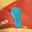
Label: 8